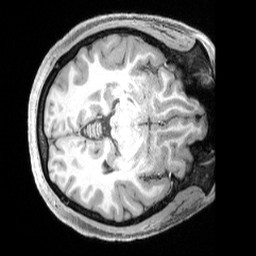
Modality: T1w
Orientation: axial
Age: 34
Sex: female
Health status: healthy
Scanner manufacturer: siemens
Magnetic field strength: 3 T
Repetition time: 2.4 s
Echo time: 0.00222 s